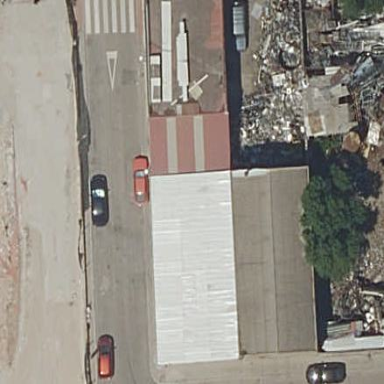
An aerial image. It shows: Warehouse building.